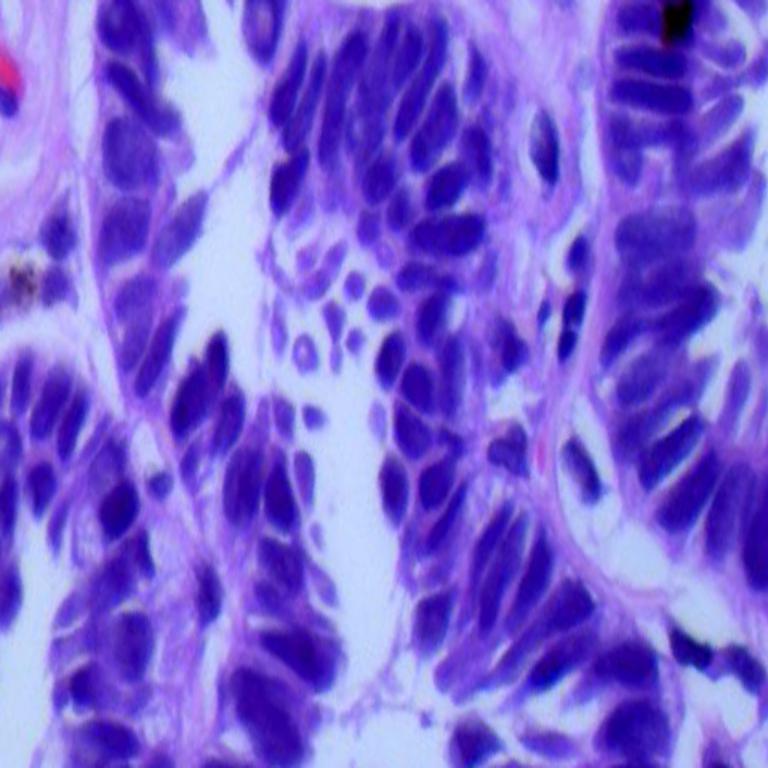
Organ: lung
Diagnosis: adenocarcinomas